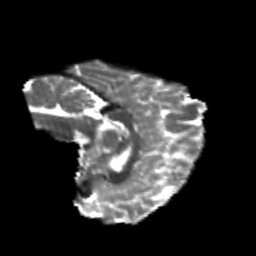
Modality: T2w
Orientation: sagittal
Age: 26
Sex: male
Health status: healthy
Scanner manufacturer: philips
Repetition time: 7.389 s
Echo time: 0.08599 s